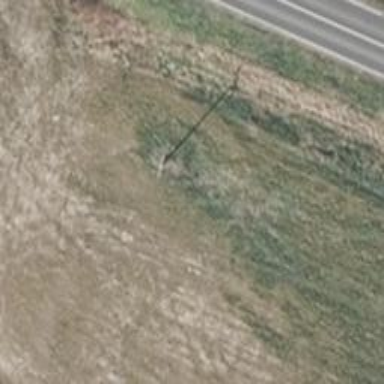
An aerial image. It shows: Minor power line with 3 cables.